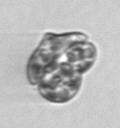
Label: Karenia